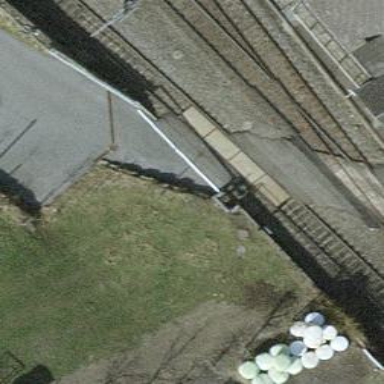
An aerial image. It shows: Full barrier level crossing along the railway.